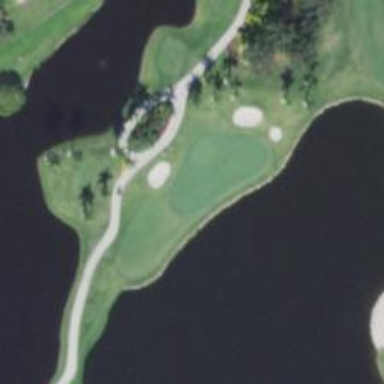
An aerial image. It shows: Golf hole.